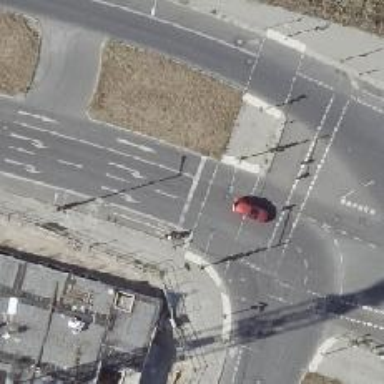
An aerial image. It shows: Road with traffic signals.